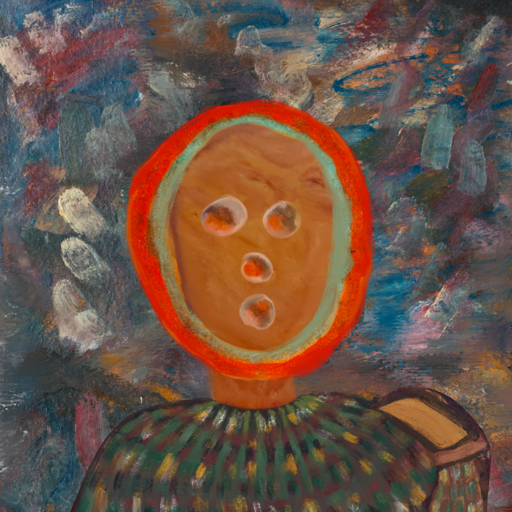
Background: Boggyland, Head And Neck Front: Pious_Lady, Face Front: Rupkatha, Bust: After_Raid, Hair Front: Sisters, Head Accessory: Blank, Second Necklace: Blank, Necklace: Blank, Baby: Blank